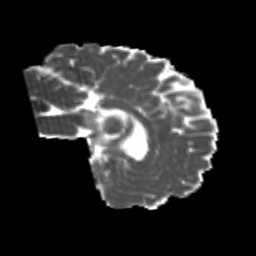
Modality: MD
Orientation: sagittal
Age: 20
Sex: female
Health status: healthy
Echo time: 0.074 s